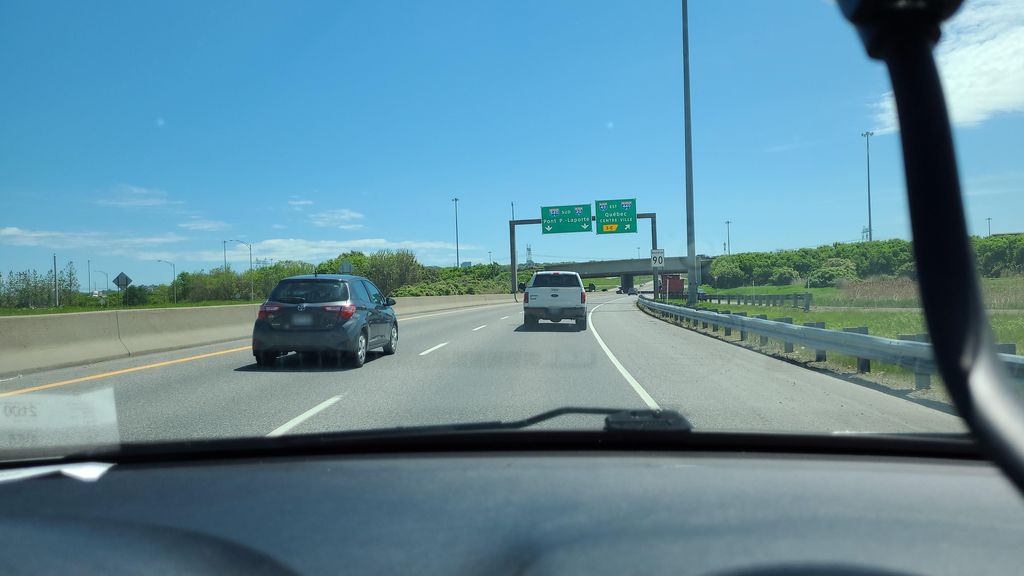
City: quebec_city